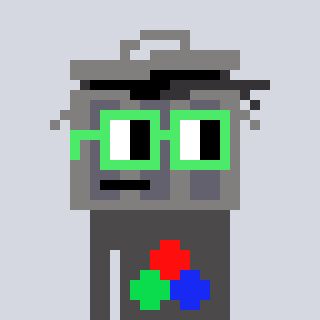
a pixel art character with square light green glasses, a trashcan-shaped head and a grayscale-colored body on a cool background